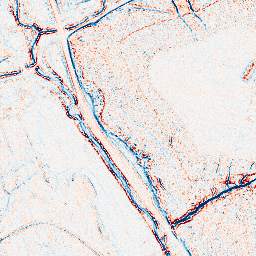
Category: edge_preserving
Decomposition family: anisotropic_diffusion
Decomposition parameters: iterations: 5
kappa: 50
gamma: 0.05
Upsampling method: bilinear
Upsampling parameters: scale: 2
Upsampling scale: 2